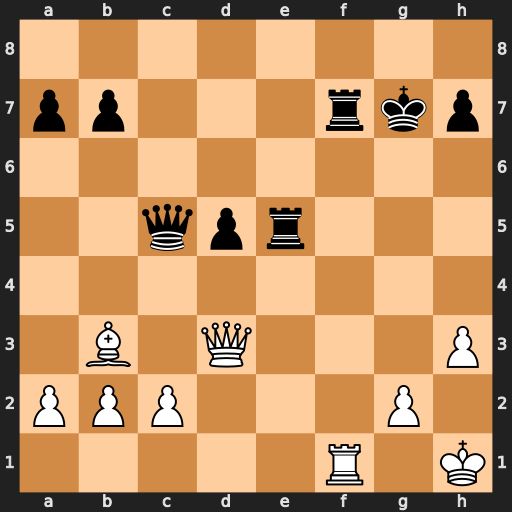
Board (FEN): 8/pp3rkp/8/2qpr3/8/1B1Q3P/PPP3P1/5R1K
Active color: w
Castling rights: -
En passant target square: -
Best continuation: Qg3+ Kf8 Rxf7+ Kxf7 Qxe5